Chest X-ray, PA view. Patient: 60 years old, sex M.
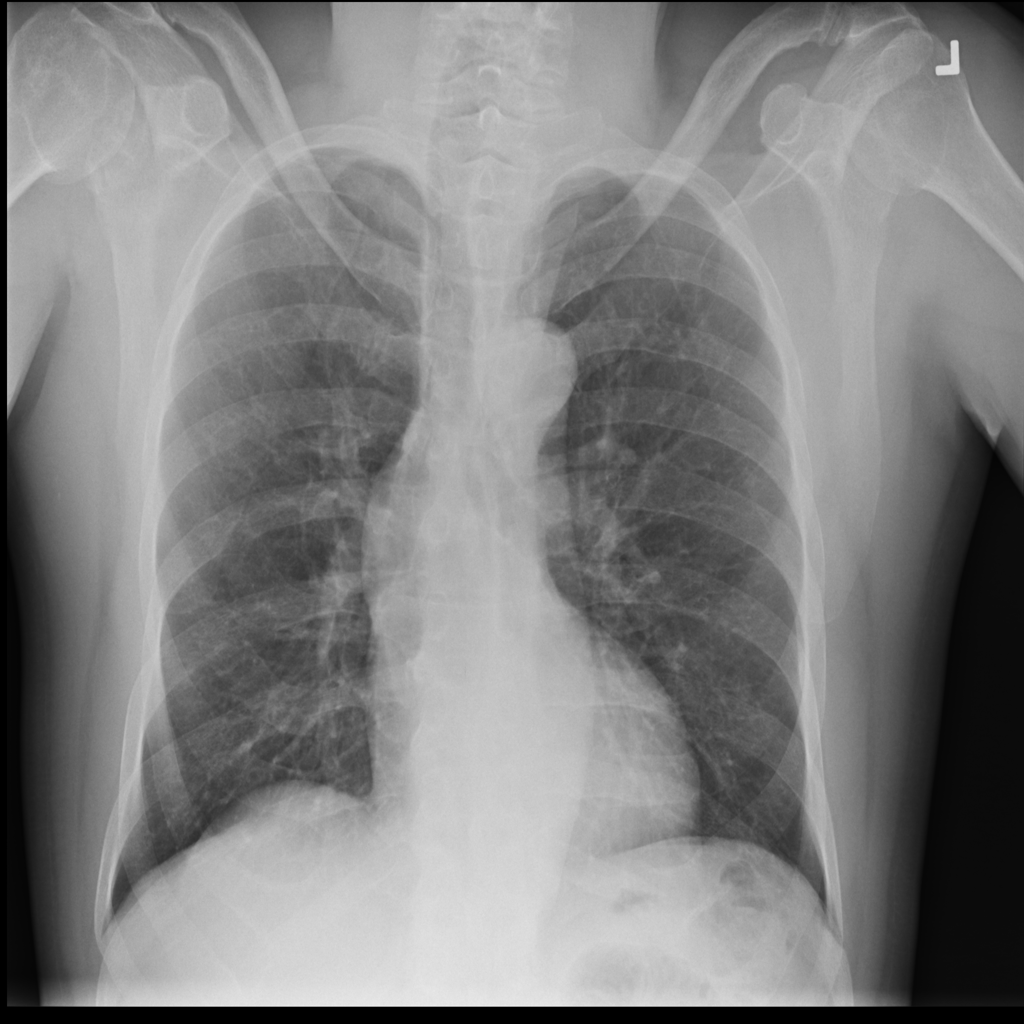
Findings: No Finding